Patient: sex M, age 69
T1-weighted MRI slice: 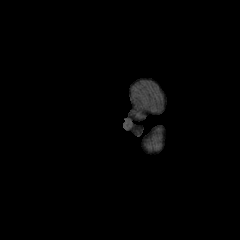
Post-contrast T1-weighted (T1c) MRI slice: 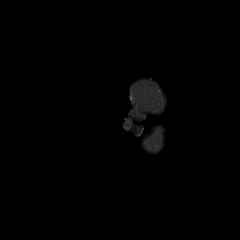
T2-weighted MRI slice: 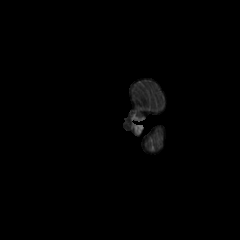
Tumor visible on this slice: no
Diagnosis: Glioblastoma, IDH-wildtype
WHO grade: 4